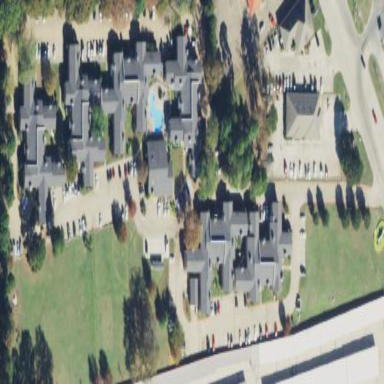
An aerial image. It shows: Residential area with apartments.